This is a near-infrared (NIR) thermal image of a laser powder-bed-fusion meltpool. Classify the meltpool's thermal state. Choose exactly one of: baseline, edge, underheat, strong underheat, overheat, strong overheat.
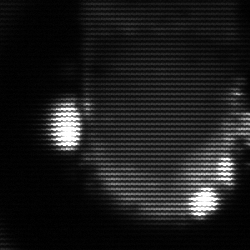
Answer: baseline